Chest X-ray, AP view. Patient: 36 years old, sex M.
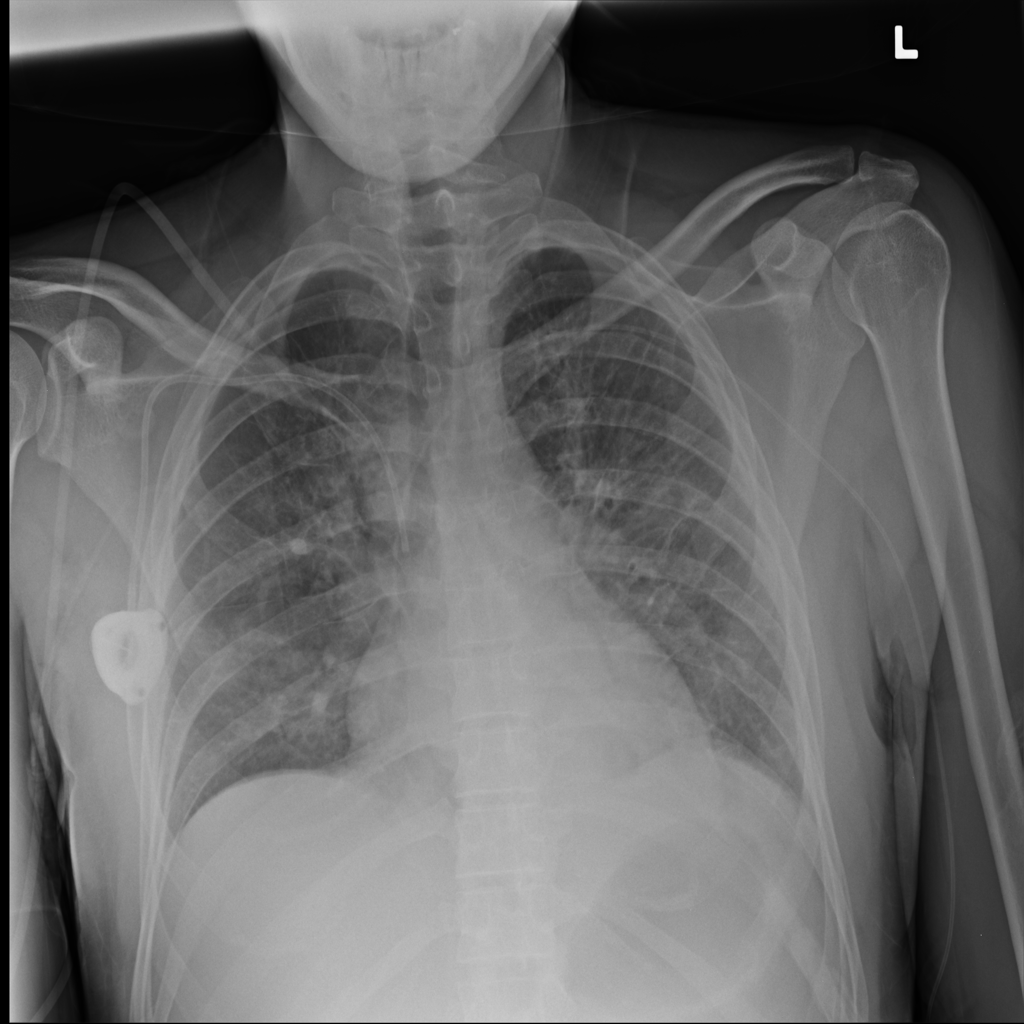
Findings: No Finding